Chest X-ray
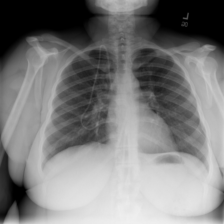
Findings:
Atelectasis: negative
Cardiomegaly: negative
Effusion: negative
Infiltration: positive
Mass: negative
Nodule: negative
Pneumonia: negative
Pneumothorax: negative
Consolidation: negative
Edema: positive
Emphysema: negative
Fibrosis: negative
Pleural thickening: negative
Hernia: negative